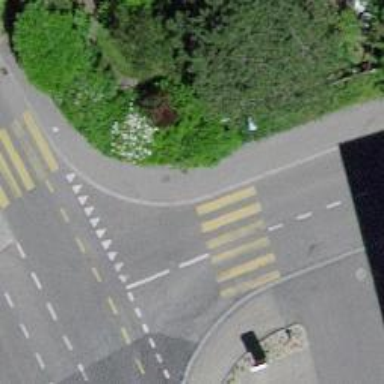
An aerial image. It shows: Zebra crossing on the road.